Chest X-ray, AP view. Patient: 55 years old, sex M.
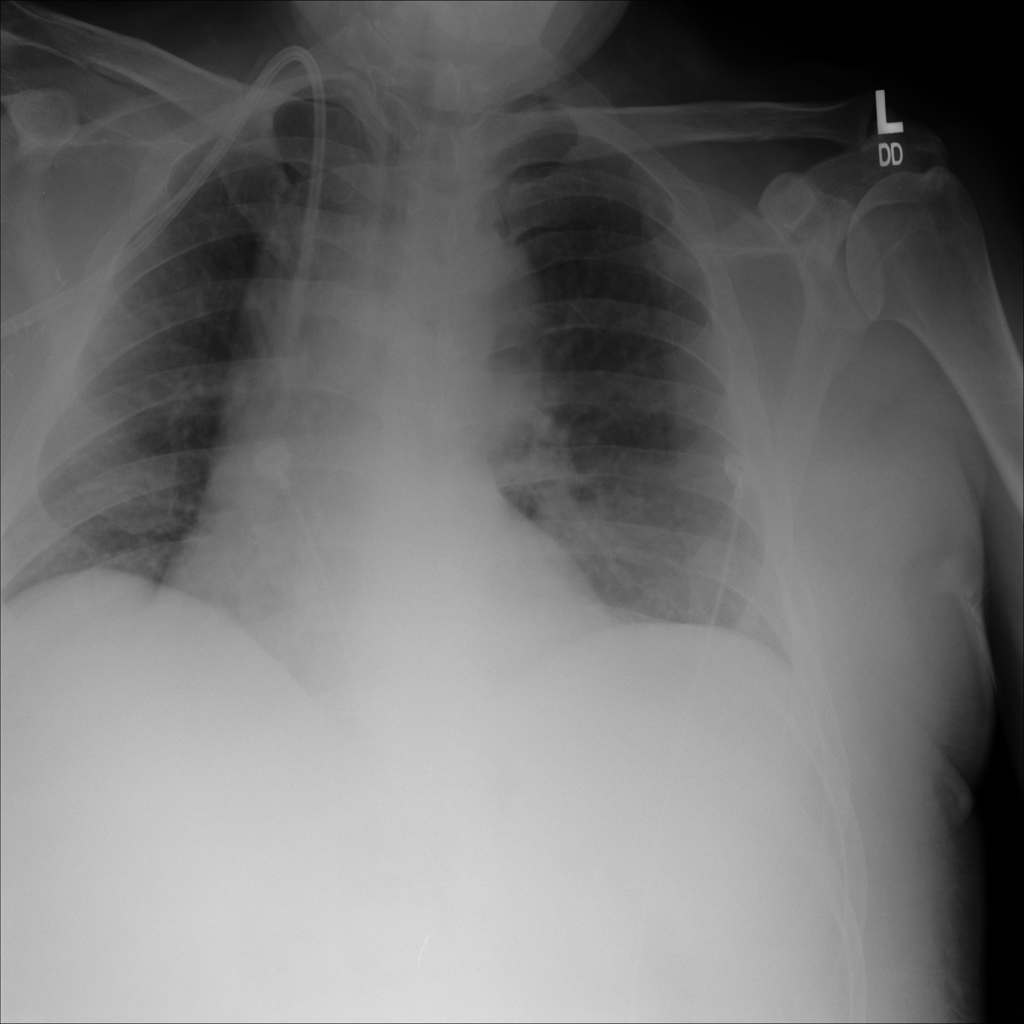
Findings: No Finding